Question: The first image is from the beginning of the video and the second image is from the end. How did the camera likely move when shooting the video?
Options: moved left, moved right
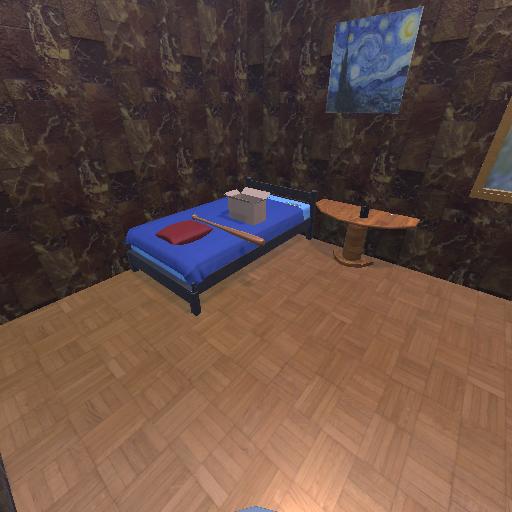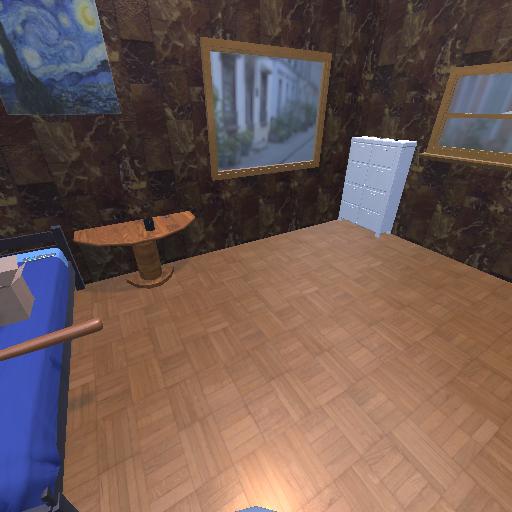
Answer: moved left